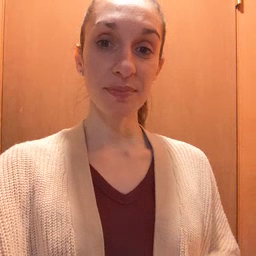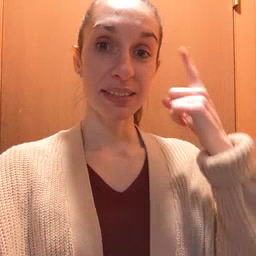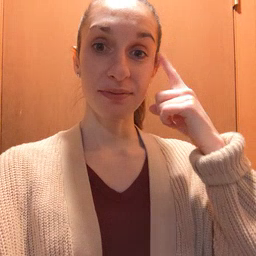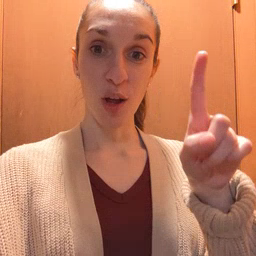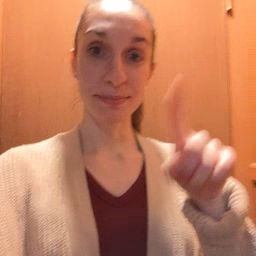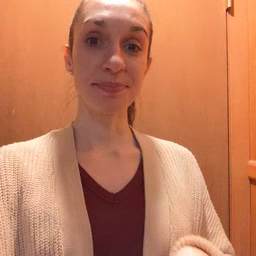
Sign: for